A time-domain waveform of one vibration snapshot from a rolling-element bearing is shown. Based on the visible evidence, which condition applies: normal, inner_race, outer_race, ball?
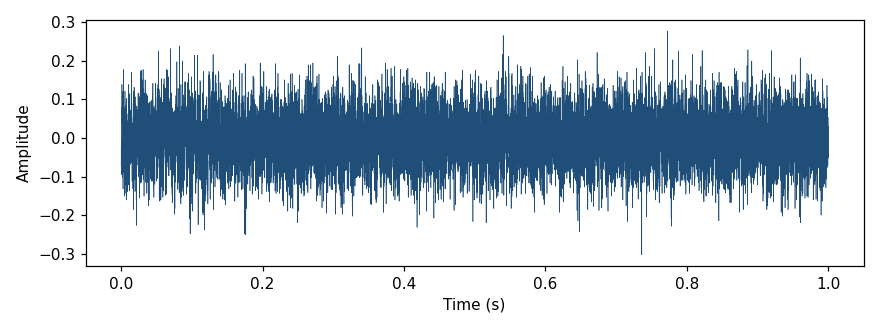
Answer: normal